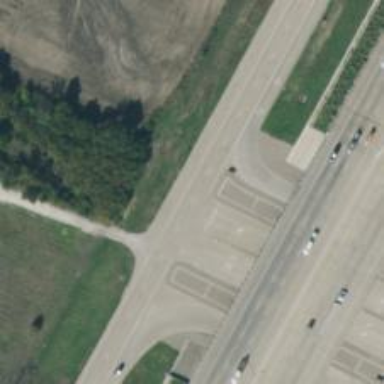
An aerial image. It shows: Secondary road with frontage road alongside.